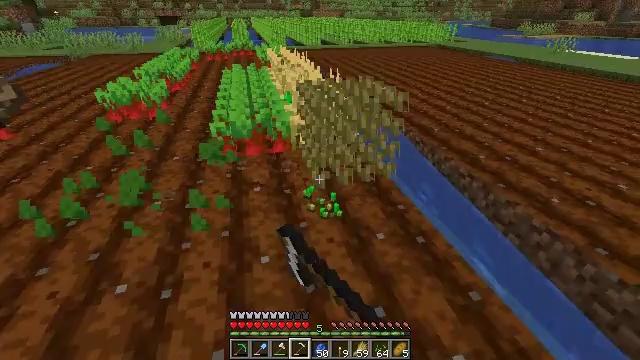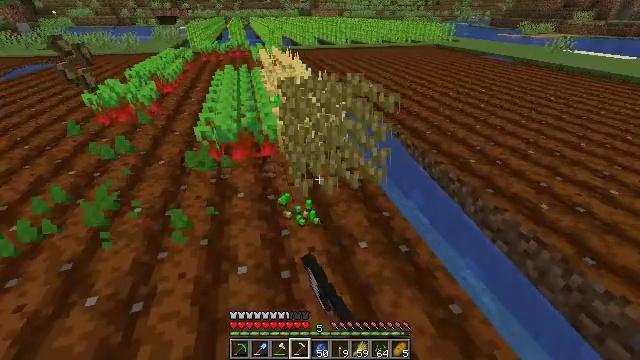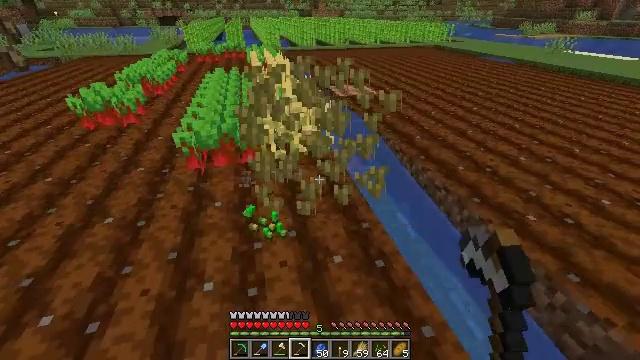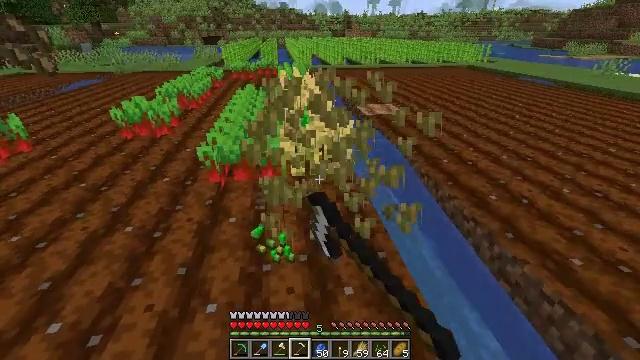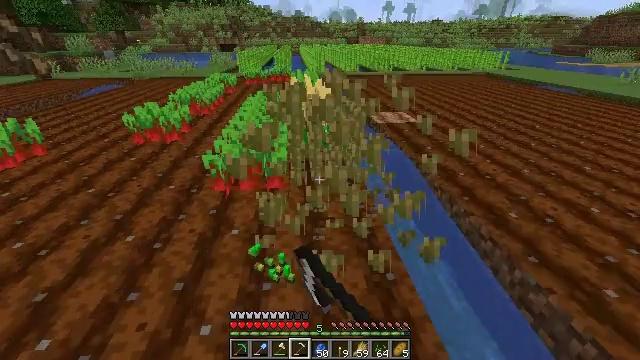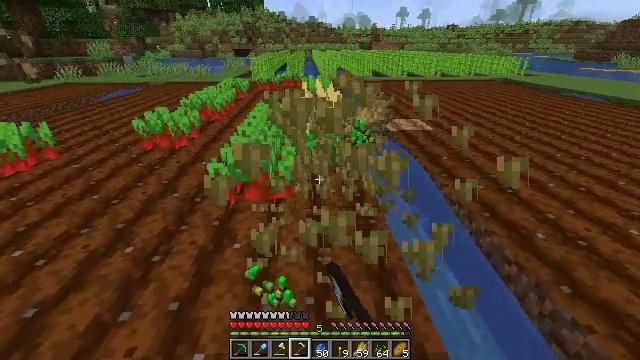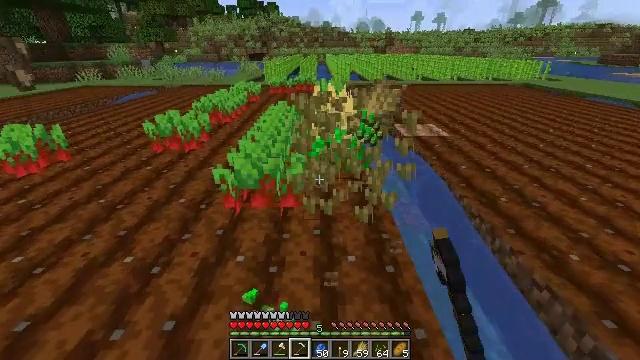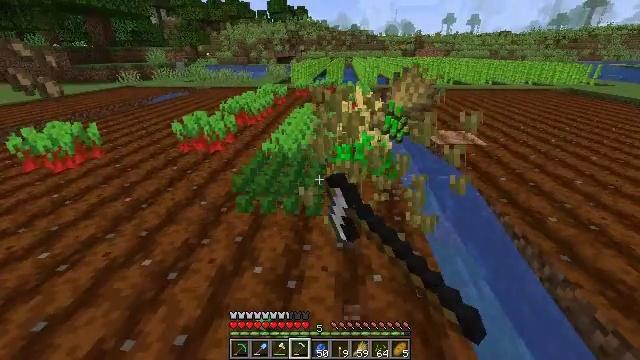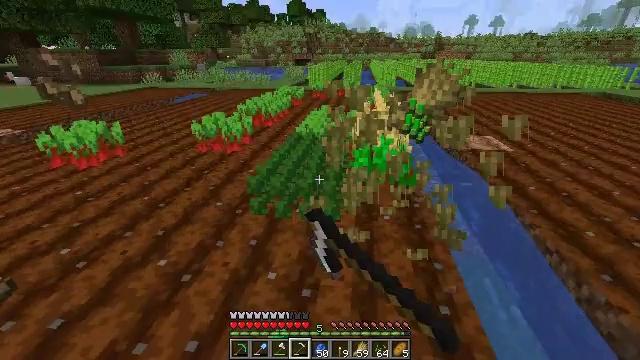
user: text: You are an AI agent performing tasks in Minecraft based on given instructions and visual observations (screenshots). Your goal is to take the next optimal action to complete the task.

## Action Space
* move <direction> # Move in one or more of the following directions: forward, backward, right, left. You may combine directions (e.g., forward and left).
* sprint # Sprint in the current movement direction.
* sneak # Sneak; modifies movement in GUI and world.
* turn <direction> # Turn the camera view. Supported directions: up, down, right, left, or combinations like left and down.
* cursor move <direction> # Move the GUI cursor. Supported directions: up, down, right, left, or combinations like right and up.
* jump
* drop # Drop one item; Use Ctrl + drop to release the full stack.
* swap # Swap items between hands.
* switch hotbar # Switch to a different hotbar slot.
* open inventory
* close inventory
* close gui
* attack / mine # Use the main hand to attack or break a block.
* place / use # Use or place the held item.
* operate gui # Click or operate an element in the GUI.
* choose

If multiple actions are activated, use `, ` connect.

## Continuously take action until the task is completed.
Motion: motion action
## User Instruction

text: Get wheat from the farmland.
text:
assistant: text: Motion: move right, attack / mine
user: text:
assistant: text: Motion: move forward and move right, attack / mine
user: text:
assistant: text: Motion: move forward, turn left and up, attack / mine
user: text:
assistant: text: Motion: move forward, turn left and up, attack / mine
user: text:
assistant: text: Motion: move forward, turn left, attack / mine
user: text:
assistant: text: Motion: move forward, turn left, attack / mine
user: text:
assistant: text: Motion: move forward and move left, turn left, attack / mine
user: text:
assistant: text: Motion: move forward and move left, turn left, attack / mine
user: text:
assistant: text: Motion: attack / mine